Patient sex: M
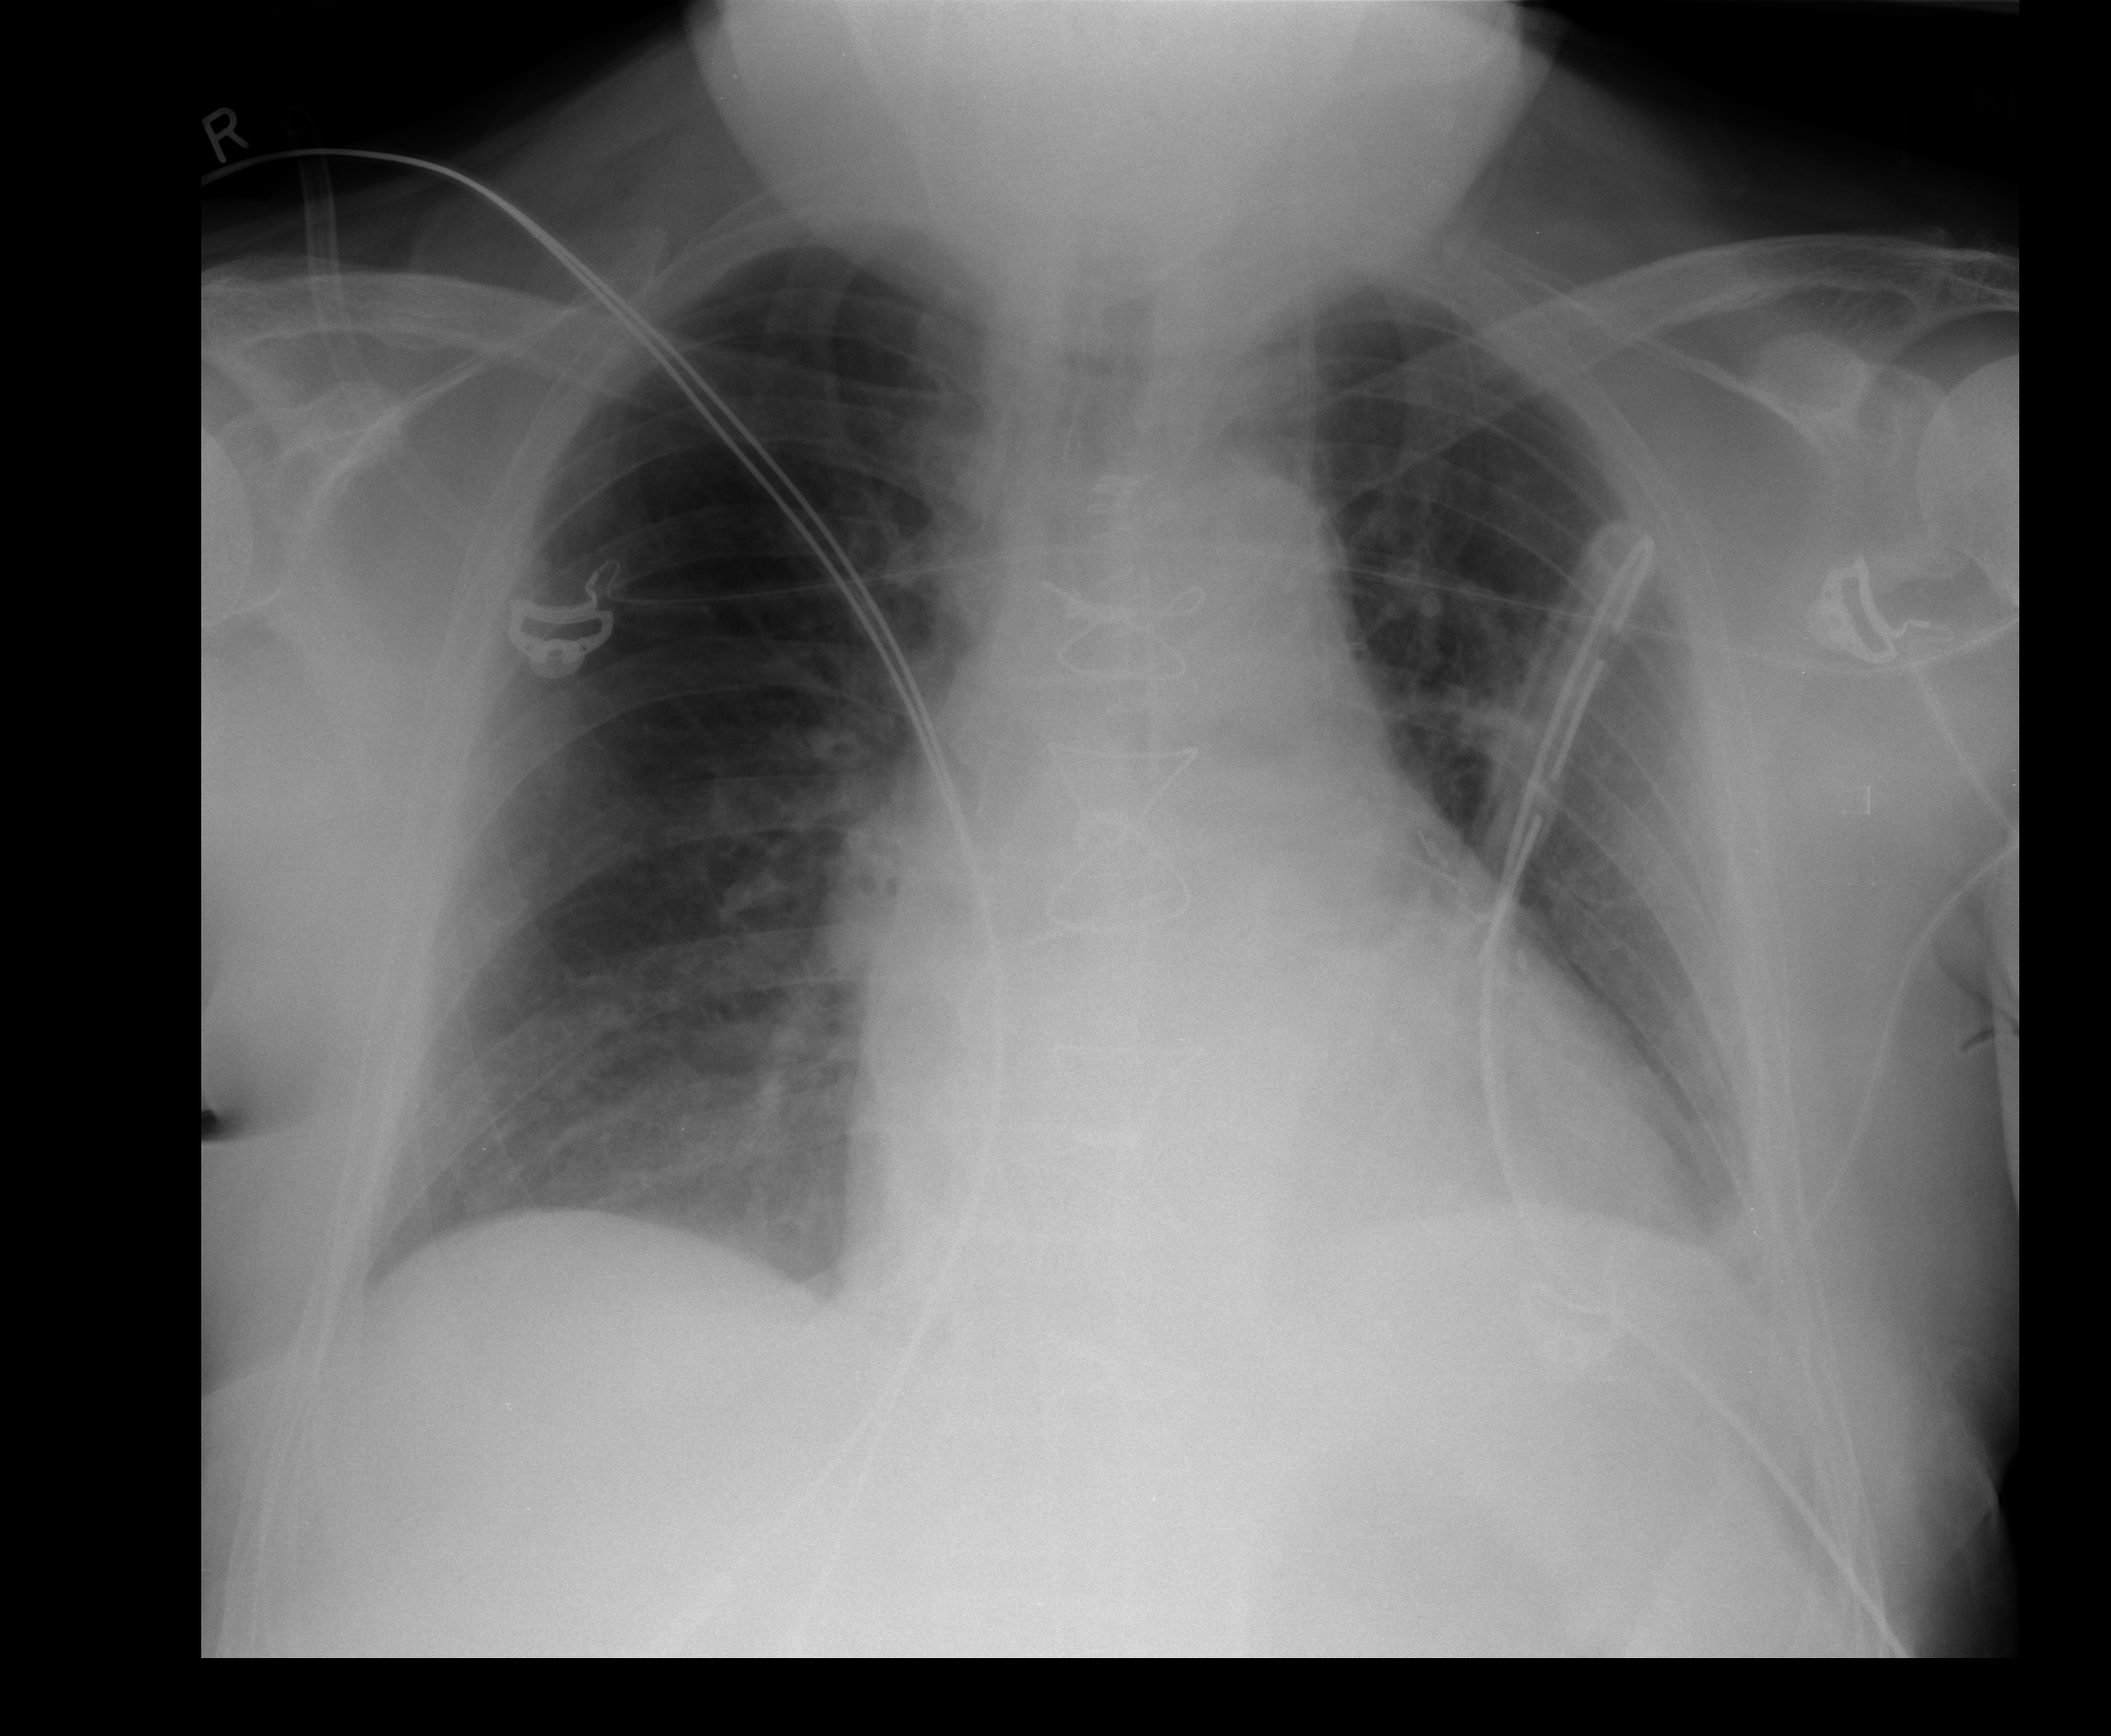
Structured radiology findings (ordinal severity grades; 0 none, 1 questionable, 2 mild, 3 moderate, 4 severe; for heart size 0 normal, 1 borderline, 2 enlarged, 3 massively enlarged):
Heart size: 2
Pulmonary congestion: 0
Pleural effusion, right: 0
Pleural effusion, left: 2
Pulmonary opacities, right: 0
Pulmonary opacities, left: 0
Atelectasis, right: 0
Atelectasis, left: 1